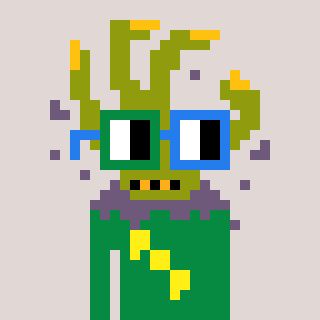
a pixel art character with square green and blue glasses, a zombie-hand-shaped head and a green-colored body on a warm background